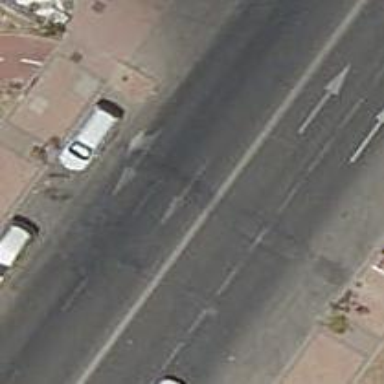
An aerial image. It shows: Marked crossing with zebra markings on the road.